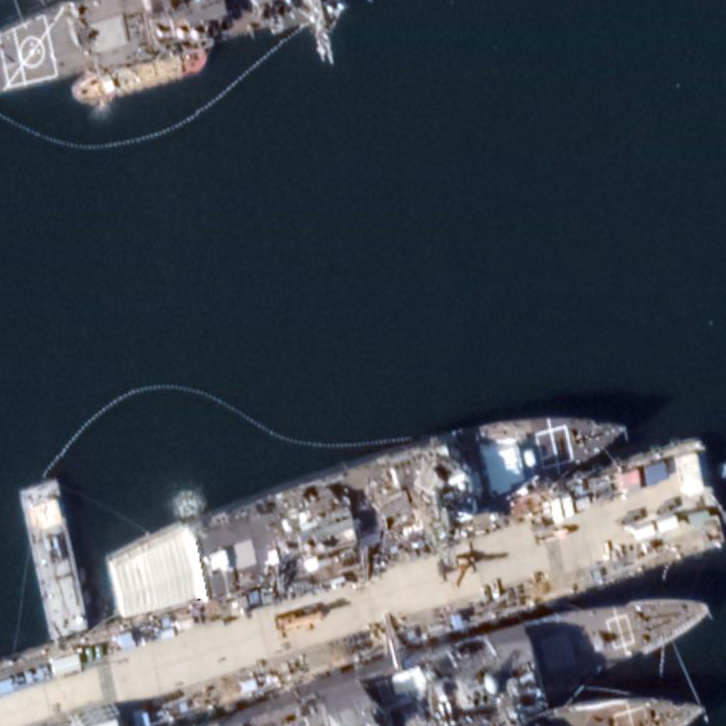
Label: destroyer